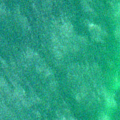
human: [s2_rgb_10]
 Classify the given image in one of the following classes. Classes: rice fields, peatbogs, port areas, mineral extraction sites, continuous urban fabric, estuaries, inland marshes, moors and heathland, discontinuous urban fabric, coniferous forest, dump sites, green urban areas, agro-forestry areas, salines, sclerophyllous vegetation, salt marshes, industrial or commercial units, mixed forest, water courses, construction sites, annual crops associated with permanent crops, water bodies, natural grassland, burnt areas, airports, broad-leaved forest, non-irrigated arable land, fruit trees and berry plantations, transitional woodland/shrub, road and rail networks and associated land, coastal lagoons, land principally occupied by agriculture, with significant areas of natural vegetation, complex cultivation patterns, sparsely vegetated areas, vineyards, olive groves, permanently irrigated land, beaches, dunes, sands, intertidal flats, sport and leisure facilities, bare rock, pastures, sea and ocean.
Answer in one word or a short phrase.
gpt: sea and ocean